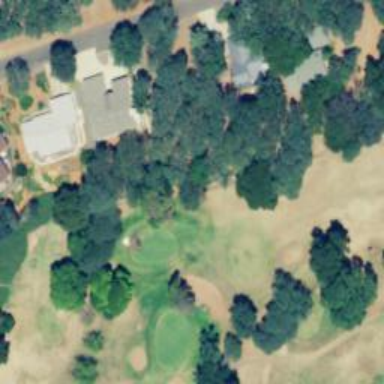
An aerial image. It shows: View of golf hole.